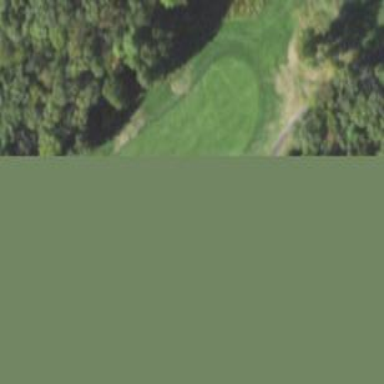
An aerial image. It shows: Grassy area designated as golf fairway.